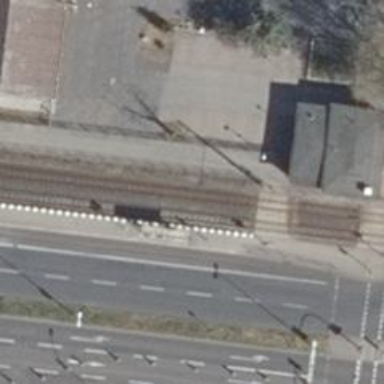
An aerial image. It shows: Tram stop.